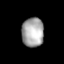
Tissue: lung
Cell type: Others
Senescence score: 0.2079
Nuclear area (px): 628
Mean DAPI intensity: 168.252